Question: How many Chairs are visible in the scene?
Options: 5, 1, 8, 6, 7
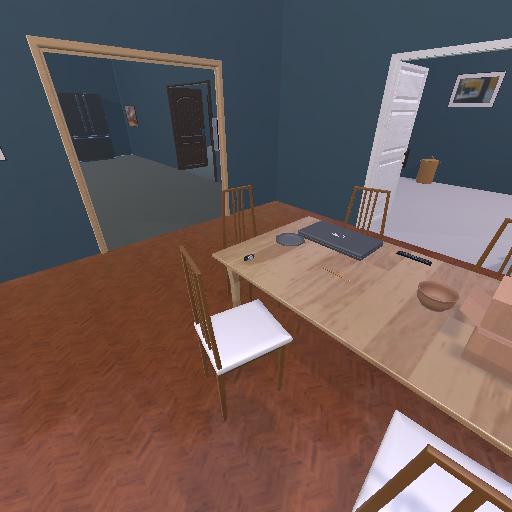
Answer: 5